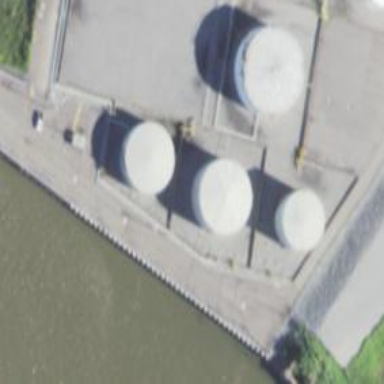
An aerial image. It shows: Storage tank that is man-made.